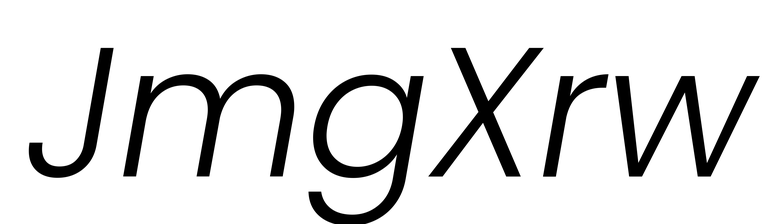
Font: Poppins-LightItalic